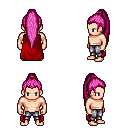
a pixel art fantasy rpg character, male body template, human, light skin, red cape, metal pants, pink extra-long topknot hairstyle, four views (front, back, left, right), 2x2 character sprite sheet, small pixel art, hard edges, no anti-aliasing